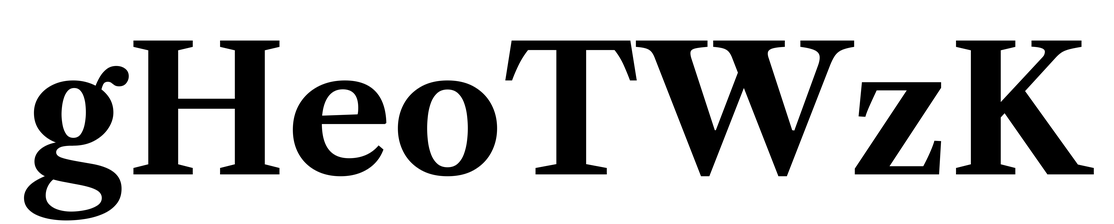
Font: LibreCaslonText_Bold